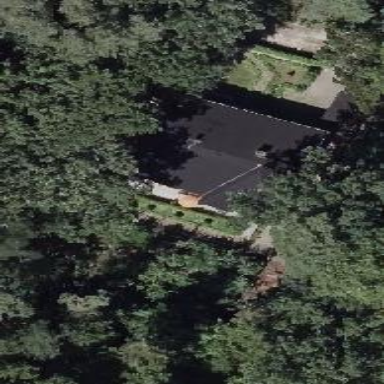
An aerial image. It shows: Detached building with hipped roof.